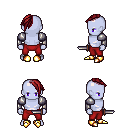
a pixel art fantasy rpg character, male body template, dark elf, purple skin, steel arm armor, red pants, brunette long mohawk hairstyle, gold boots, dagger, four views (front, back, left, right), 2x2 character sprite sheet, small pixel art, hard edges, no anti-aliasing